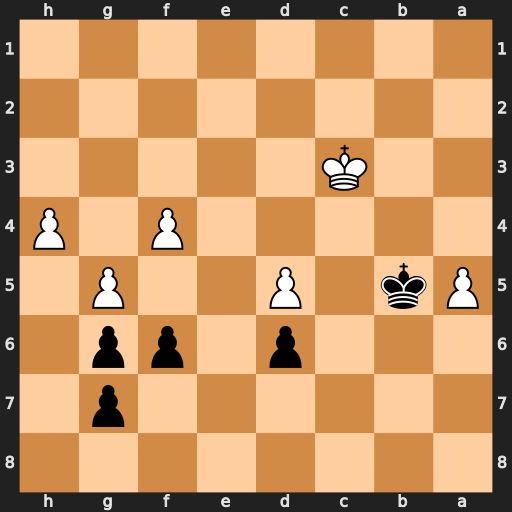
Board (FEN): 8/6p1/3p1pp1/Pk1P2P1/5P1P/2K5/8/8
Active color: b
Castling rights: -
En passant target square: -
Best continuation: f5 a6 Kxa6 Kc4 Ka5 Kb3 Kb5